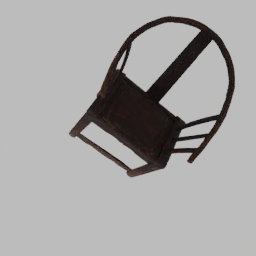
Label: furniture